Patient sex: M
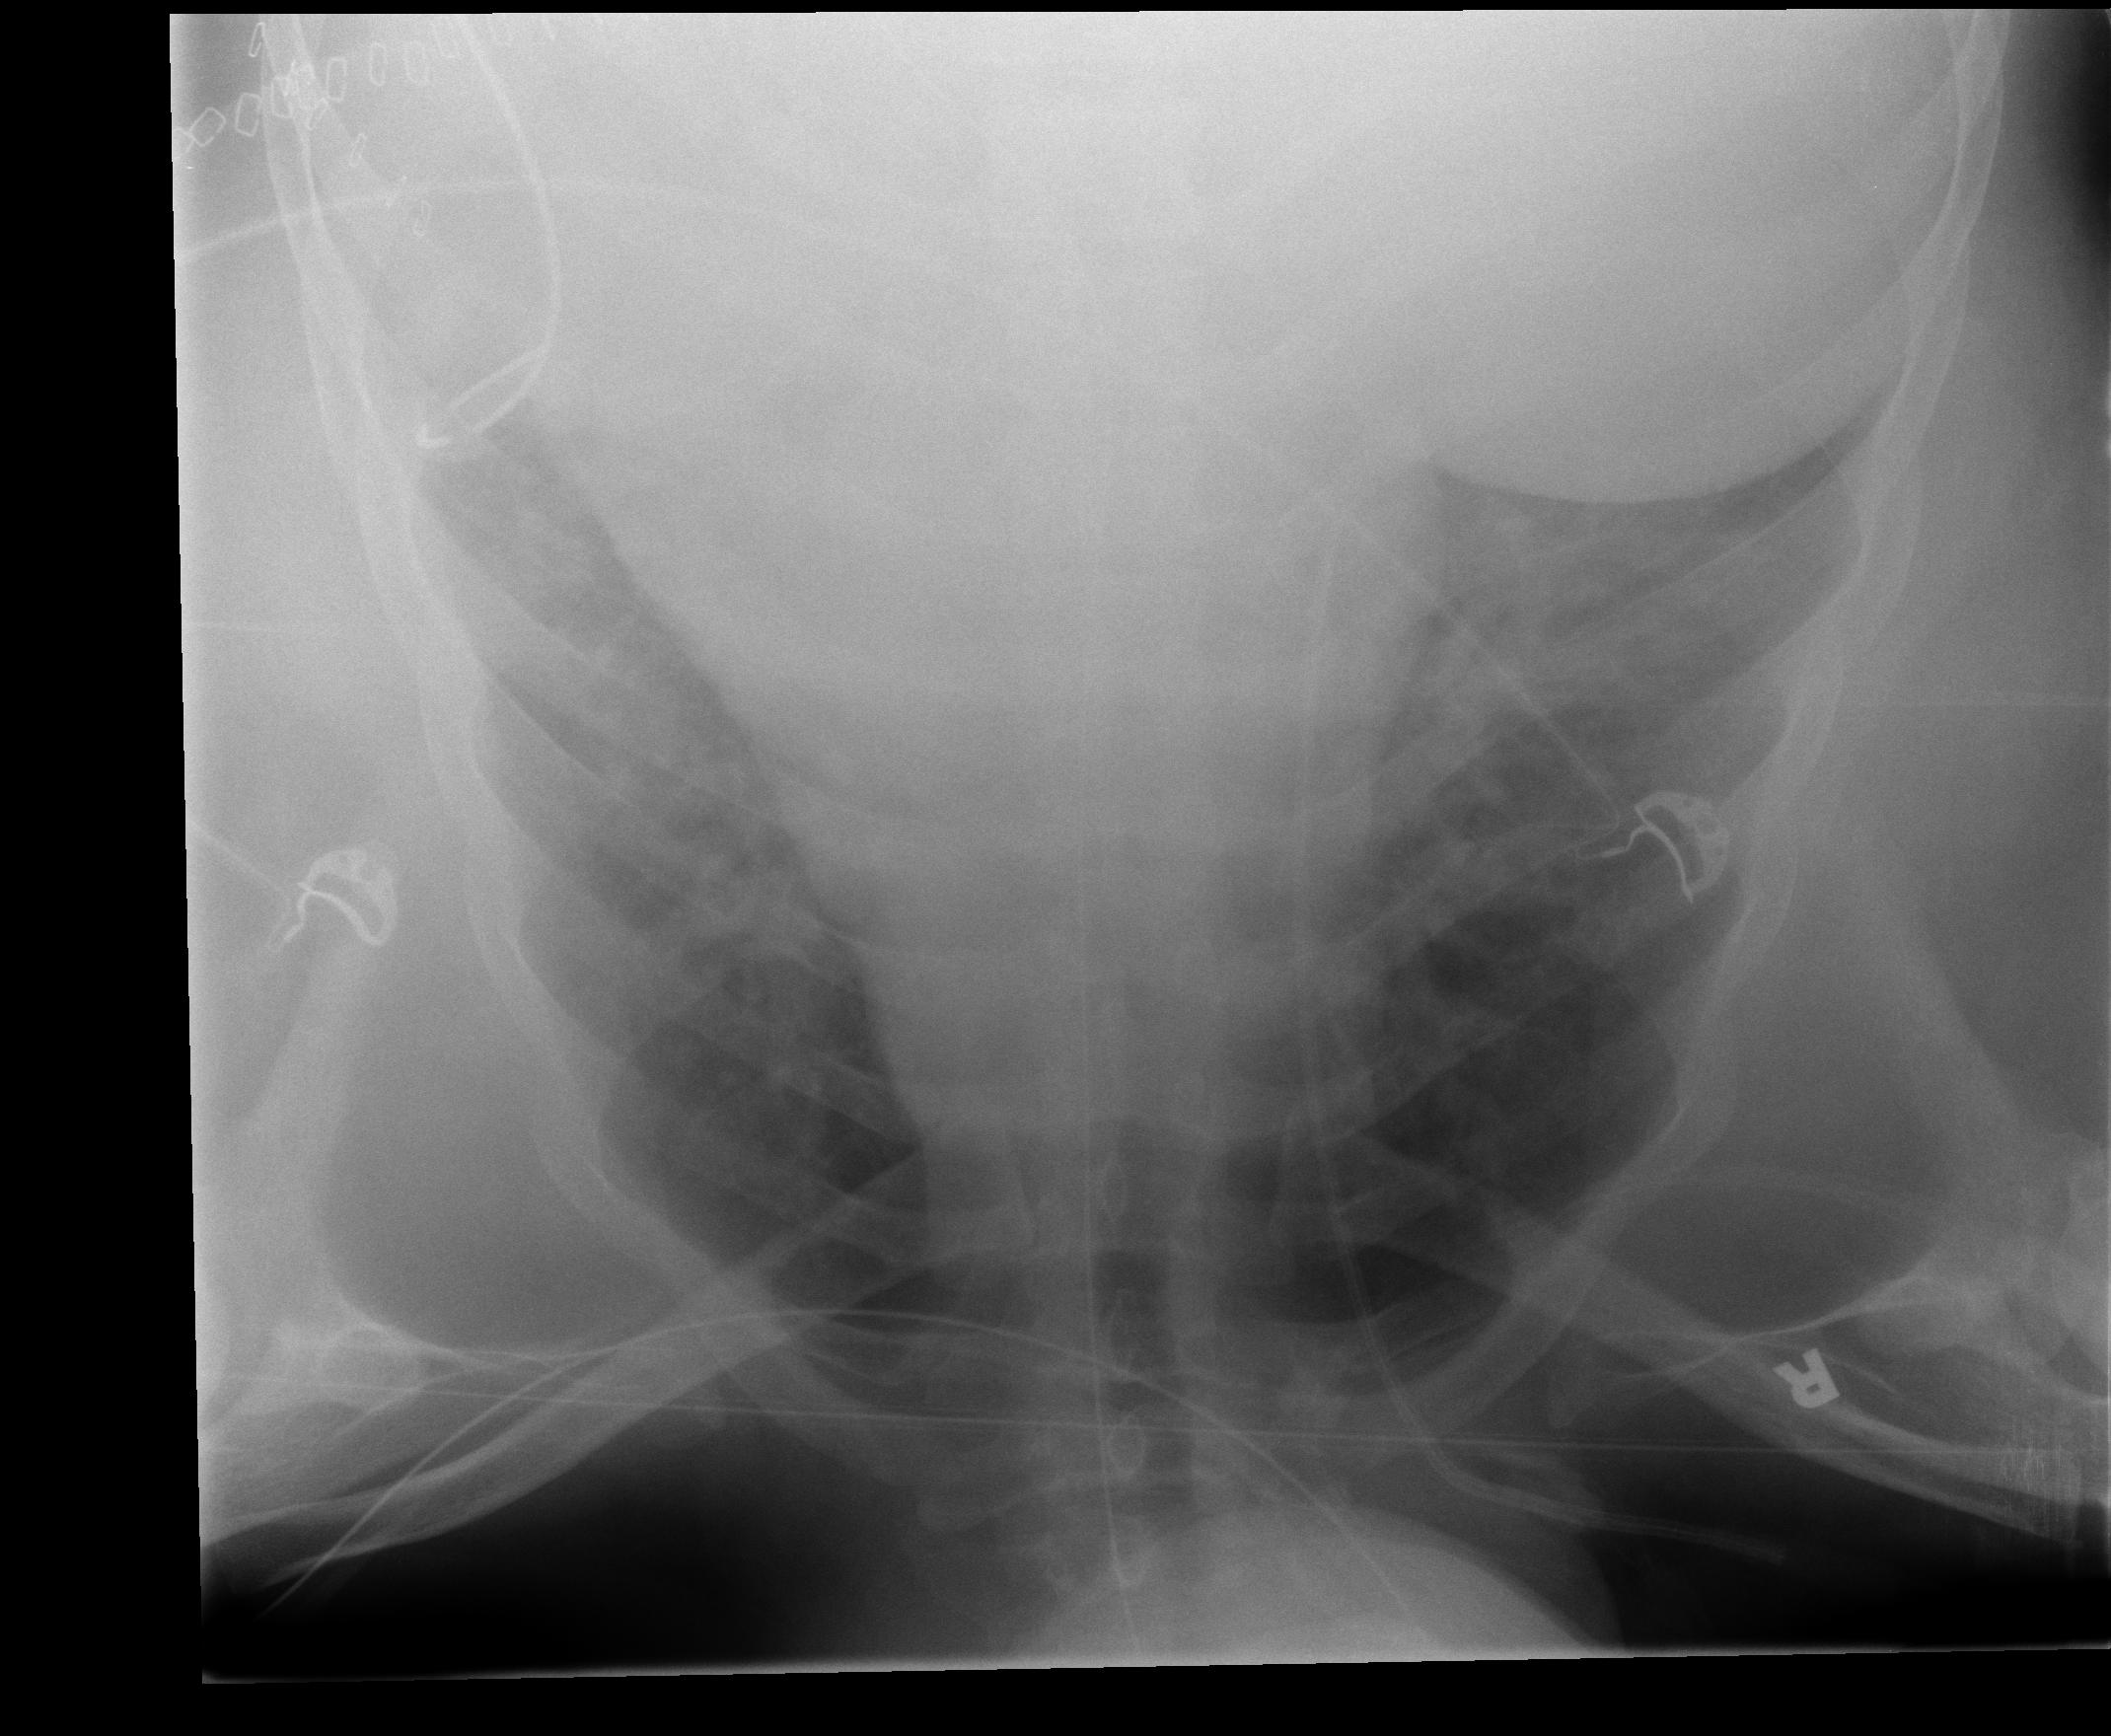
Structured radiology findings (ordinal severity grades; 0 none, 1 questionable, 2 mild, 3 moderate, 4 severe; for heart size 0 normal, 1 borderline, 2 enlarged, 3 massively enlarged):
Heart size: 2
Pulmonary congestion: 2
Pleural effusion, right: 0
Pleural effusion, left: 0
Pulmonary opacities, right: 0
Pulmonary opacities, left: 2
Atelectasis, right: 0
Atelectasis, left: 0